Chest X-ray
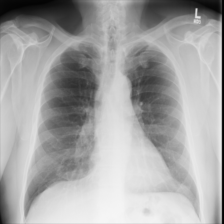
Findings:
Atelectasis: negative
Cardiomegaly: negative
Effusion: negative
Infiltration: negative
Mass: negative
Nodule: negative
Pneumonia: negative
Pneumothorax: negative
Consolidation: negative
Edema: negative
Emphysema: positive
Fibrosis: negative
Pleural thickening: negative
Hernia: negative